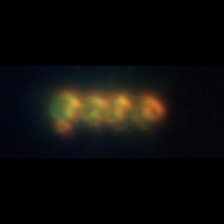
Taxon: Chaetoceros
Group: Diatoms